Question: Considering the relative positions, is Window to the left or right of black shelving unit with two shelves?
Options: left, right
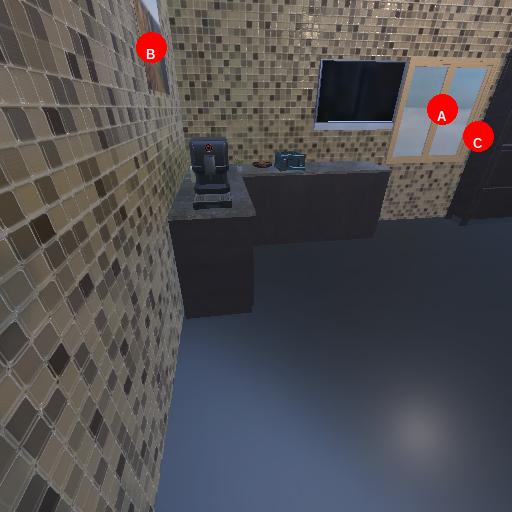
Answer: left